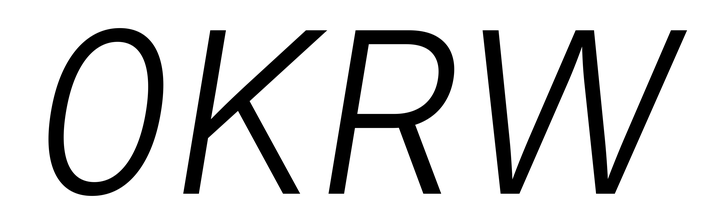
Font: Inter-Italic_Light_Italic